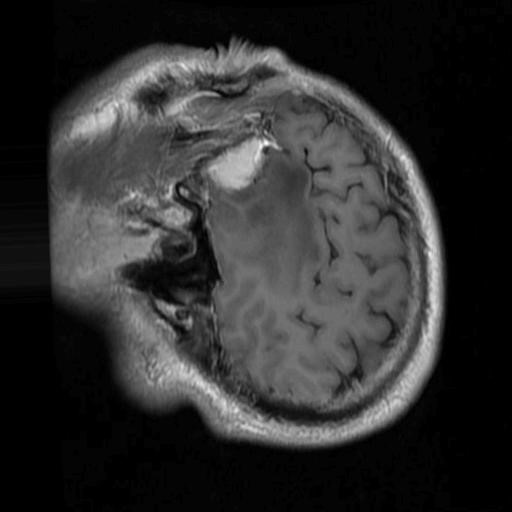
Label: brain_menin